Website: bh-photo
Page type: customer-info-address
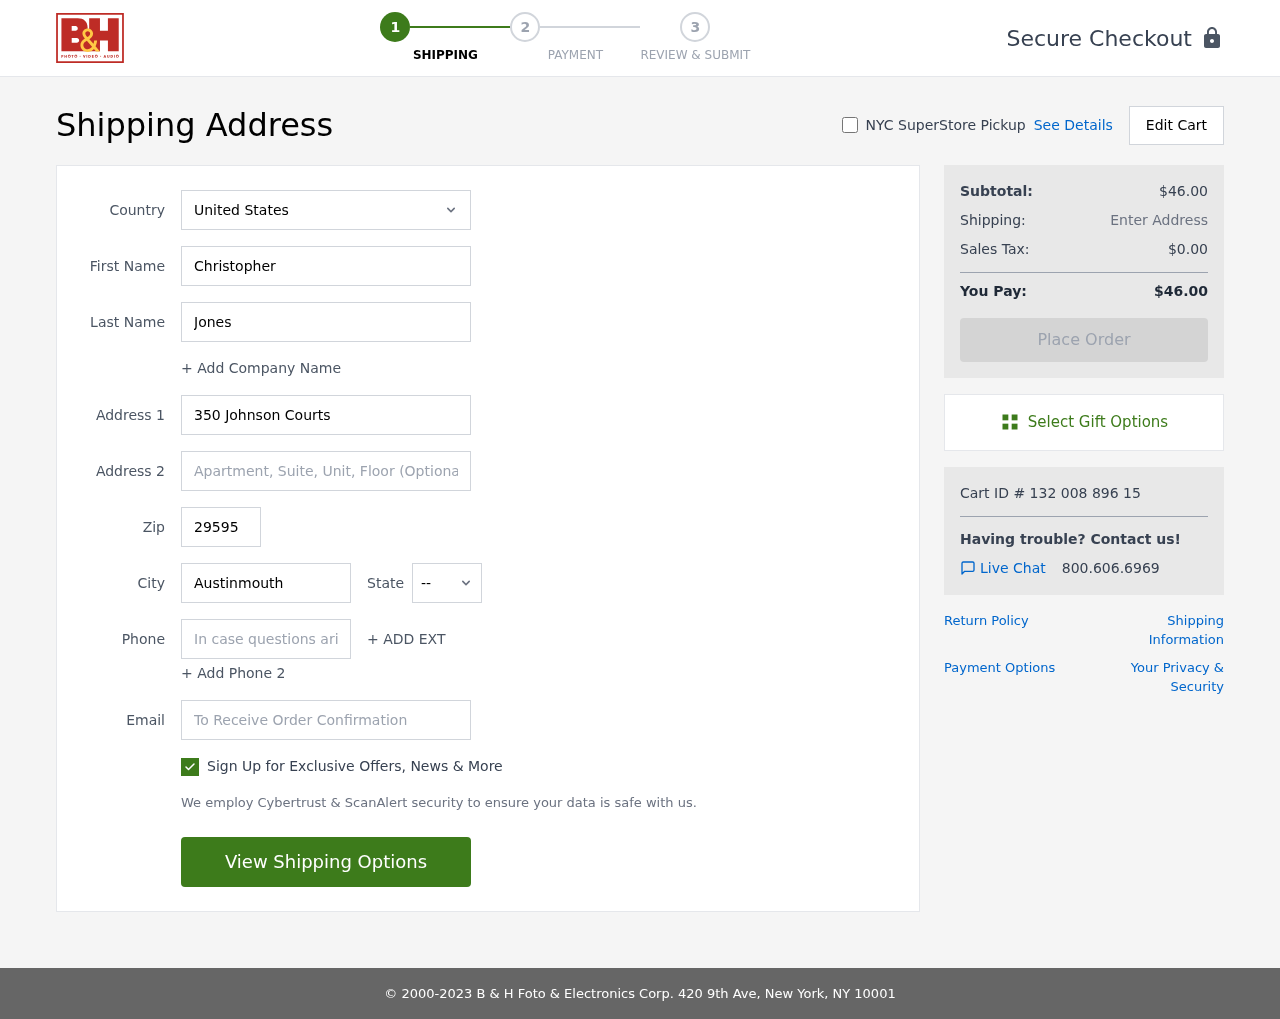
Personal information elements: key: PII_CITY
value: Austinmouth
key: PII_COUNTRY
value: United States
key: PII_EMAIL
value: christopher.jones@yahoo.com
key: PII_FIRSTNAME
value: Christopher
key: PII_LASTNAME
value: Jones
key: PII_PHONE
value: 8519766725
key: PII_POSTCODE
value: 29595
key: PII_STATE_ABBR
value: OH
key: PII_STREET
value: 350 Johnson Courts
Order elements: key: ORDER_SUBTOTAL
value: $46.00
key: ORDER_TAX
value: $0.00
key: ORDER_TOTAL
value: $46.00
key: ORDER_ID
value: Cart ID # 132 008 896 15